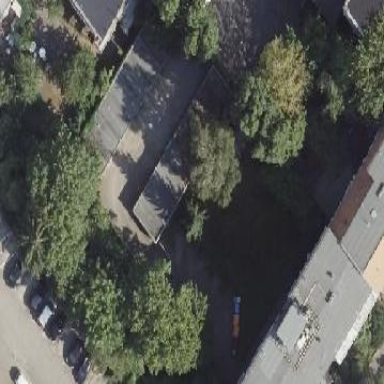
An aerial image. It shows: Group of garages.